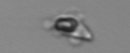
Label: detritus